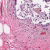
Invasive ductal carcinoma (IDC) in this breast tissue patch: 0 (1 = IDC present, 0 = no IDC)